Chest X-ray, PA view. Patient: 79 years old, sex M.
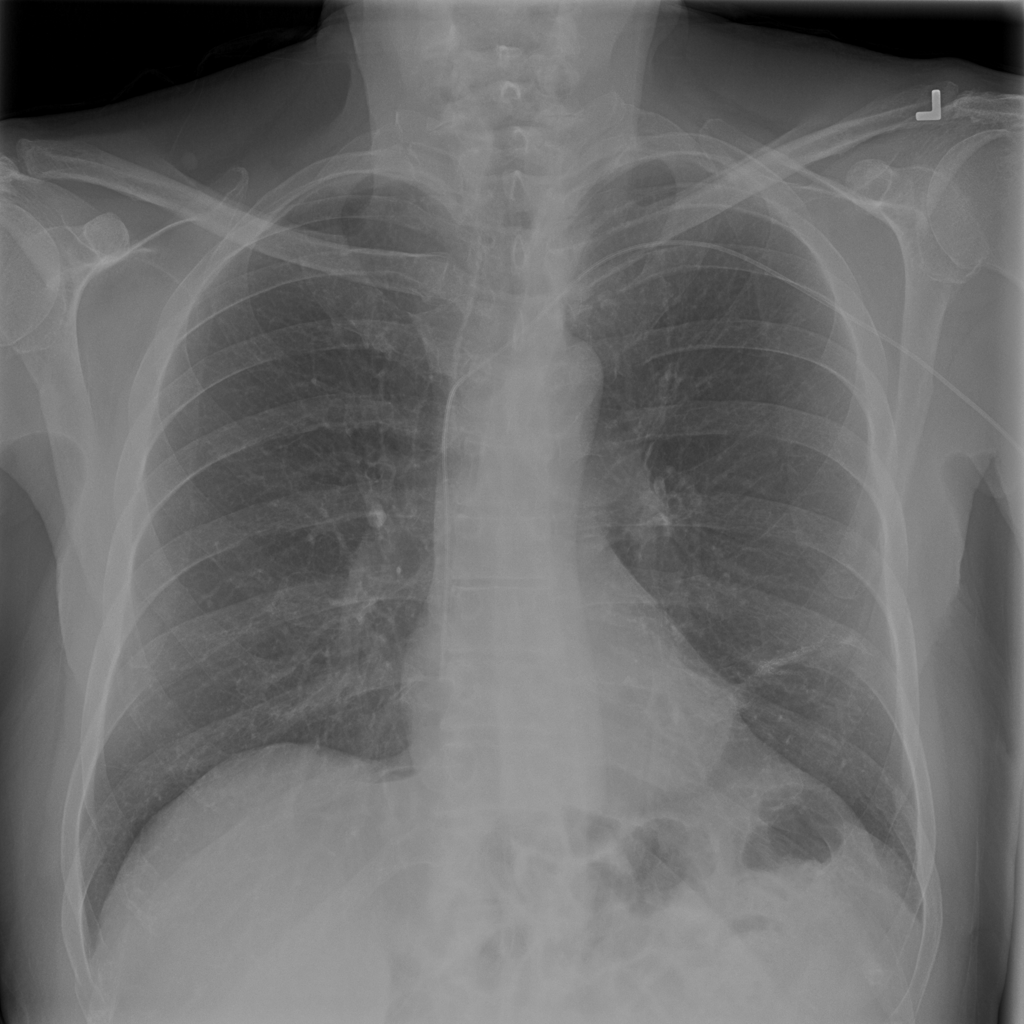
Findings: No Finding